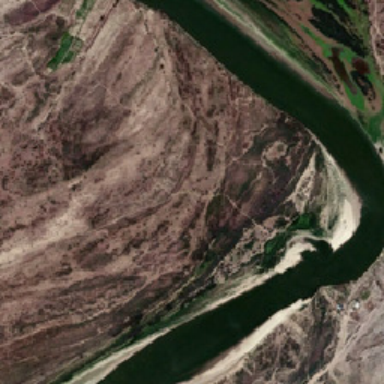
A few sparse people by the river .